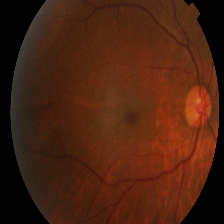
Diabetic retinopathy grade: Proliferative DR